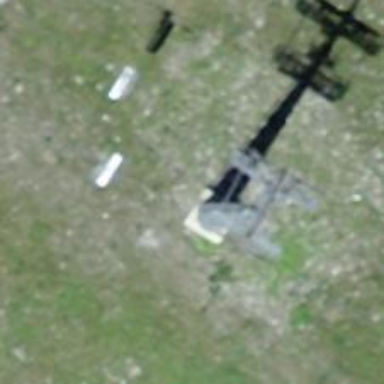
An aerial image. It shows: Pylon for aerialway.